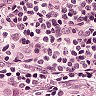
Metastatic tissue present: yes